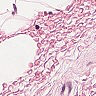
Metastatic tissue present: no